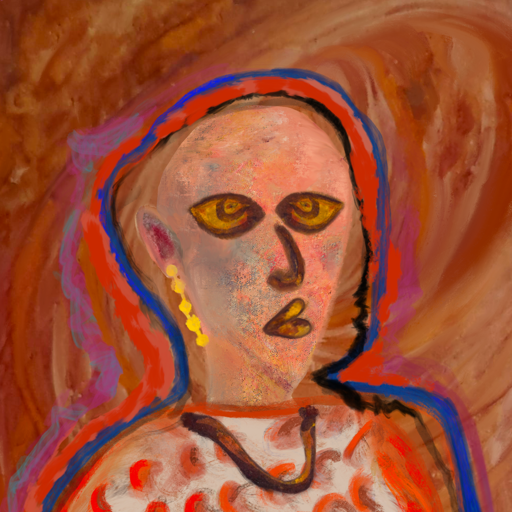
Background: Pious_Lady, Head And Neck Side: Irani, Face Side: Comrade, Bust: Rupkatha, Hair Side: Experience, Head Accessory: Blank, Second Necklace: Comrade, Necklace: Blank, Baby: Blank